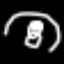
Label: octagon